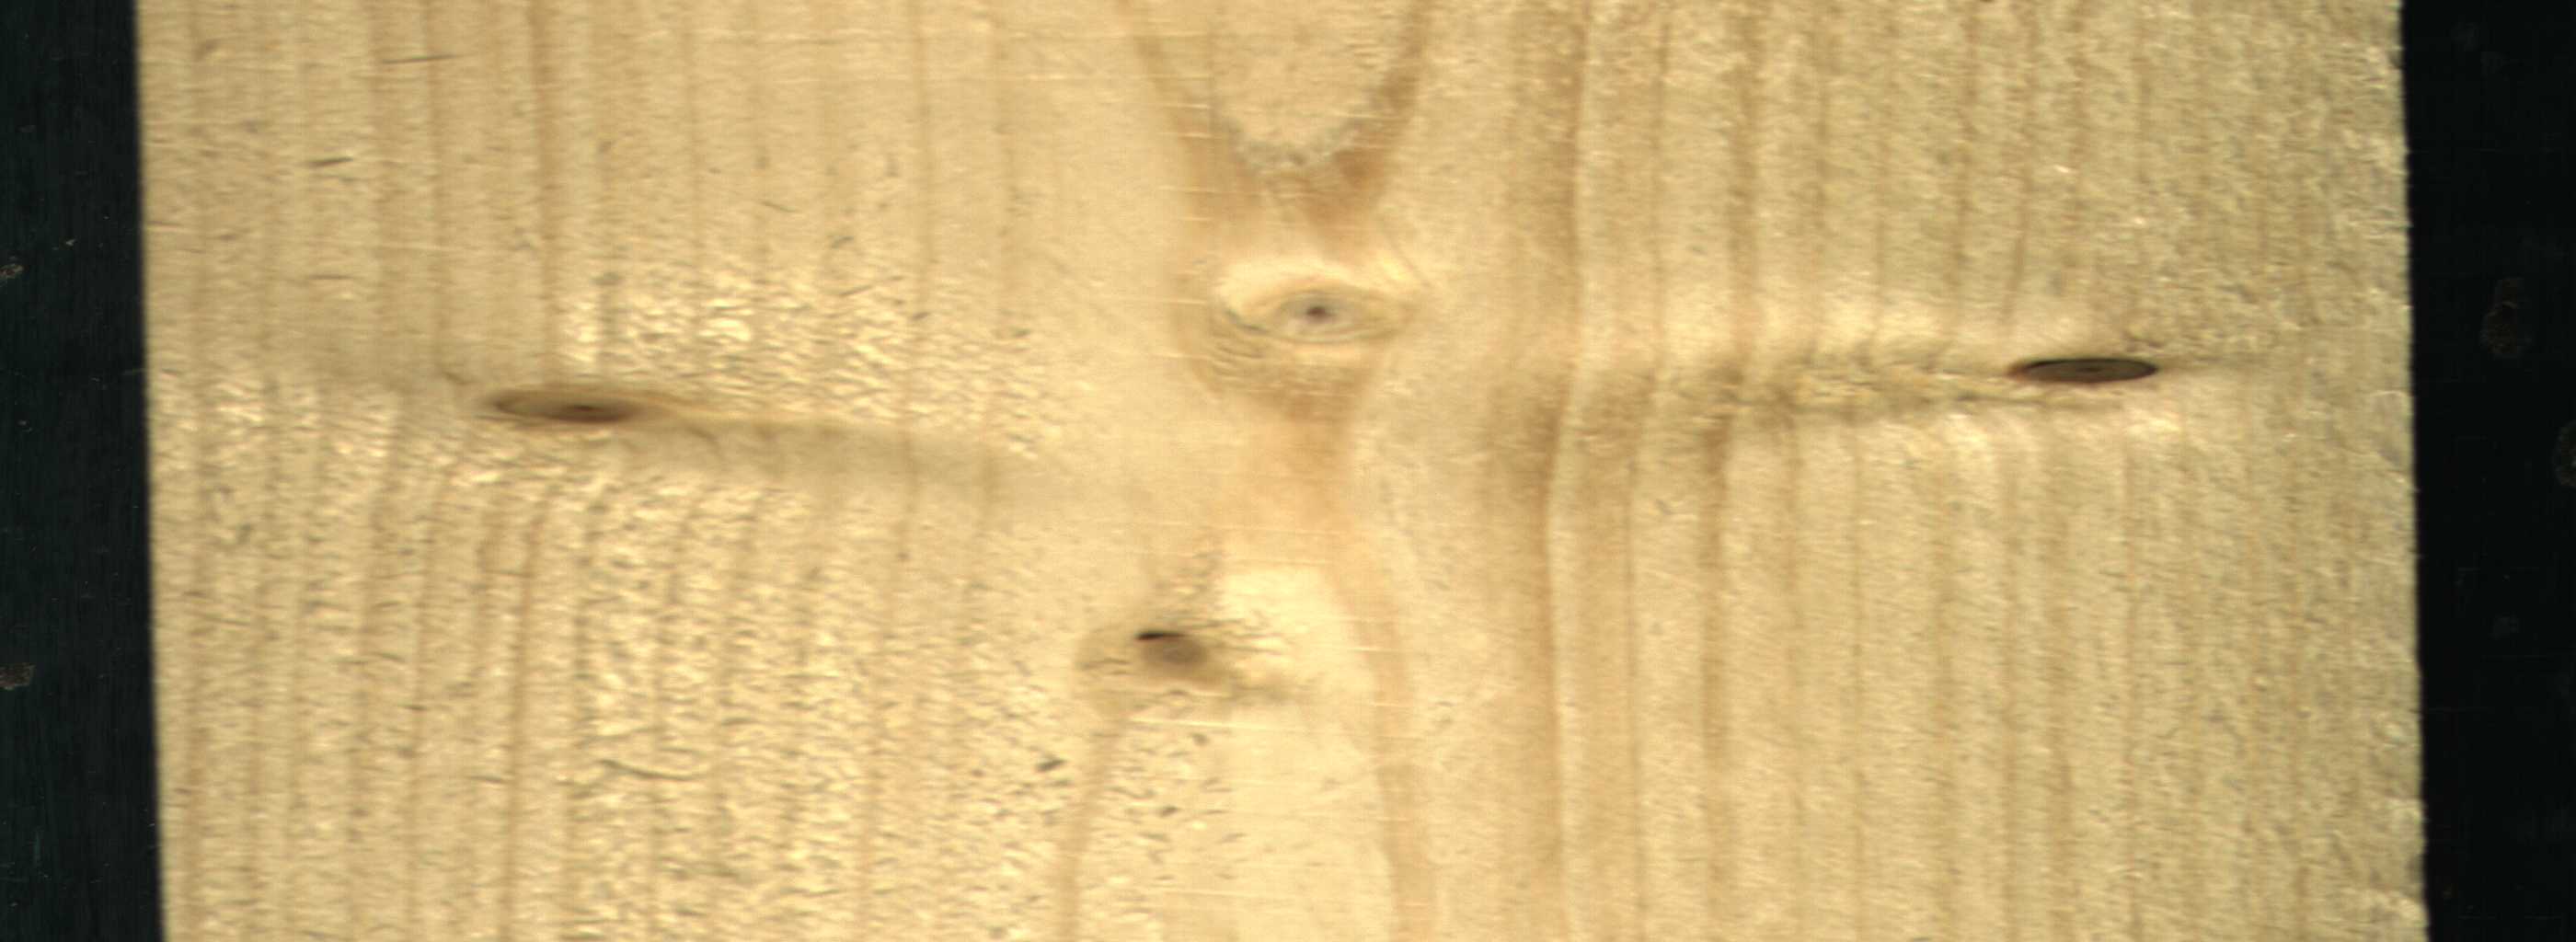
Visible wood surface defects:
Live_Knot
Live_Knot
Live_Knot
Live_Knot
Live_Knot